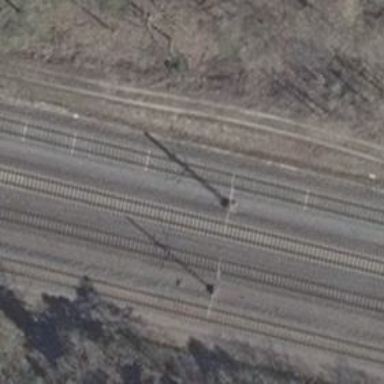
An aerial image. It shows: Railway switch.